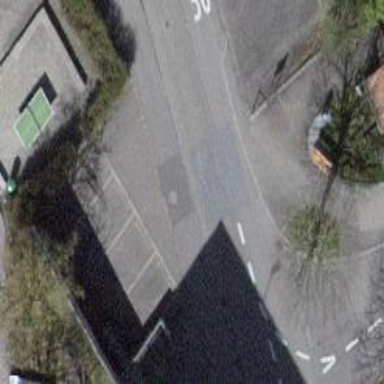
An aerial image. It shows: Unmarked crossing on the road.